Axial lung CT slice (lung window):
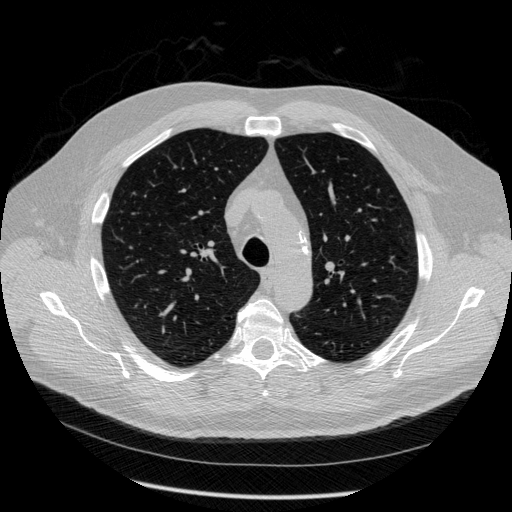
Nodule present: no